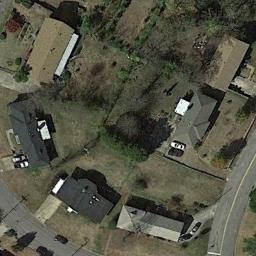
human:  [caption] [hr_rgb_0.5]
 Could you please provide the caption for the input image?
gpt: There are only a few houses in a mid-sized residential area .

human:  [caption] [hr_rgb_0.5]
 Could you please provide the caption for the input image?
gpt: The medium residential is on the grass next to the road .

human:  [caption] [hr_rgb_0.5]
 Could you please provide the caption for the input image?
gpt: Many buildings of different shapes are in medium residential area .

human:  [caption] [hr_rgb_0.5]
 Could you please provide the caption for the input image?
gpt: The medium residential area has some neatly arranged houses and green areas .

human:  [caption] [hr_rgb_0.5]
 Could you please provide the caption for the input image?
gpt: There are assume buildings on yellow lawns on the medium residential area .